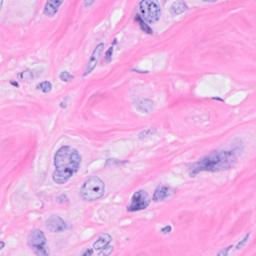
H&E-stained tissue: Breast